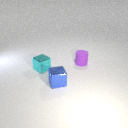
small cyan metal cube in front of small purple rubber cylinder